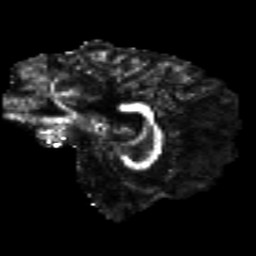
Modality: FA
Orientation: sagittal
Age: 18
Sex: male
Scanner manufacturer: siemens
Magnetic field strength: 3 T
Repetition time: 8.8 s
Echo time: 0.085 s